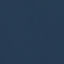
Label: SeaLake